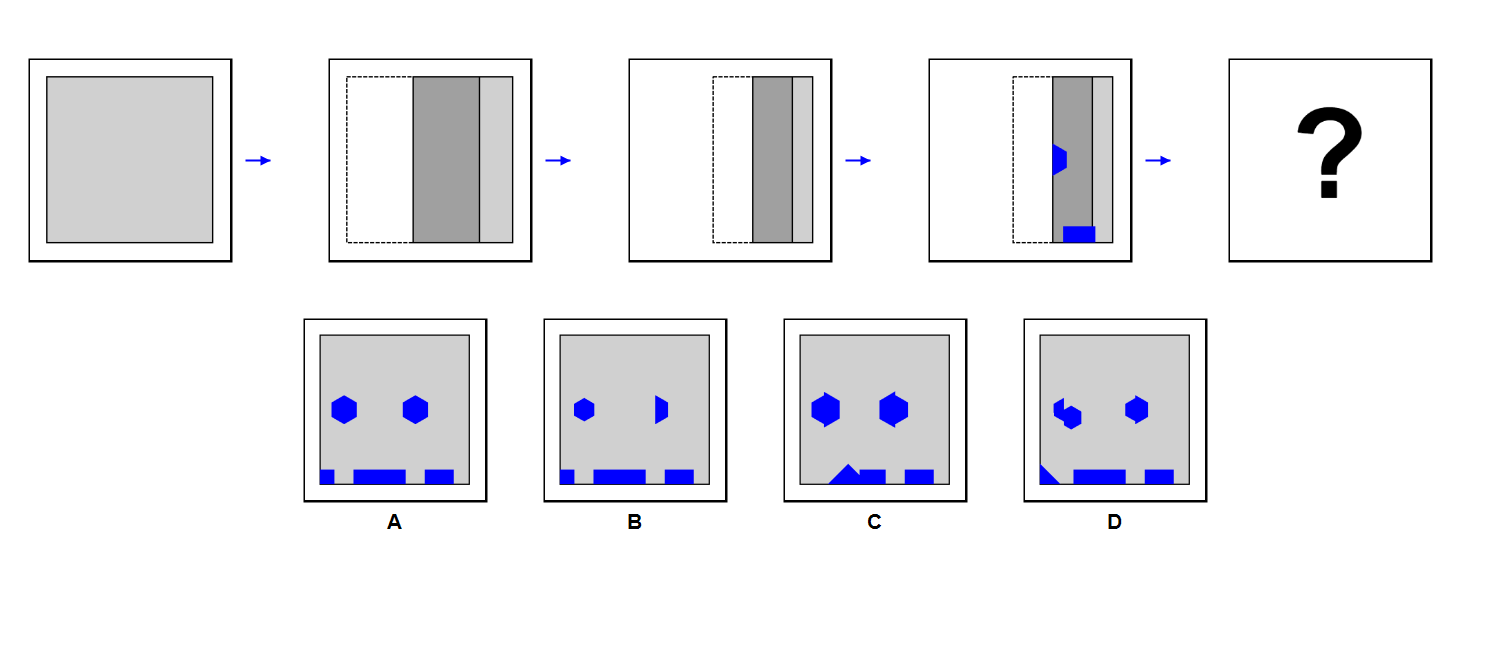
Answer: A